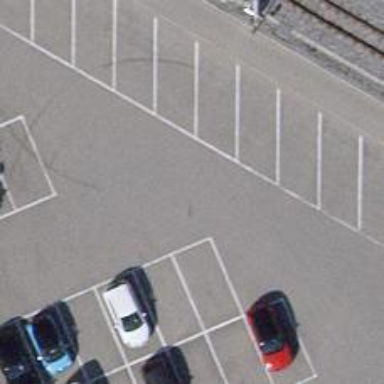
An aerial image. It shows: Parking aisle with asphalt surface. The road is designated as service road with separate sidewalk.